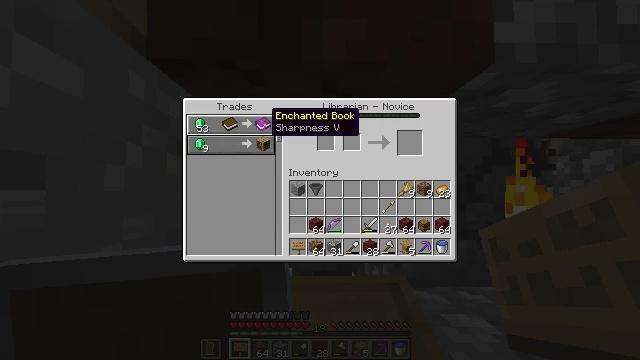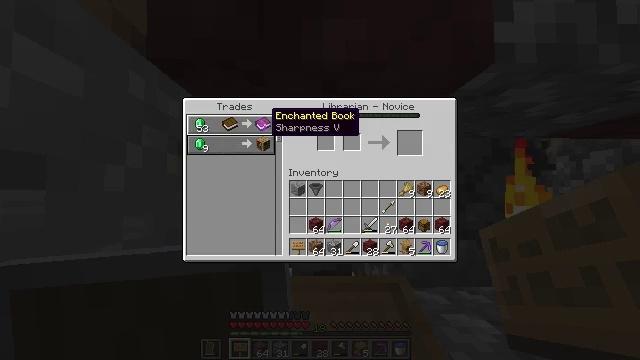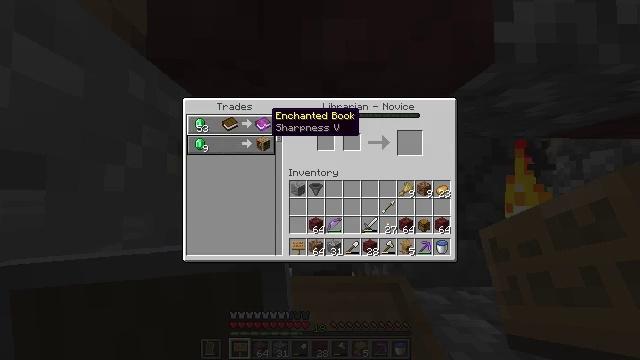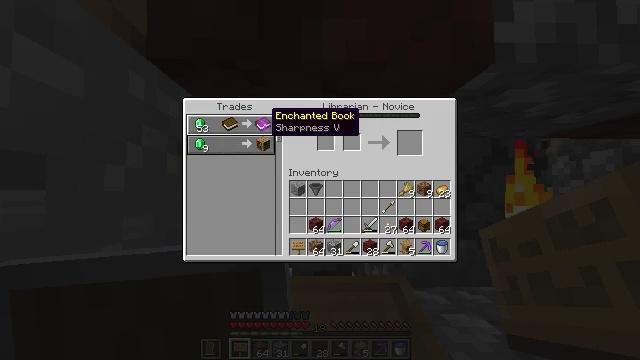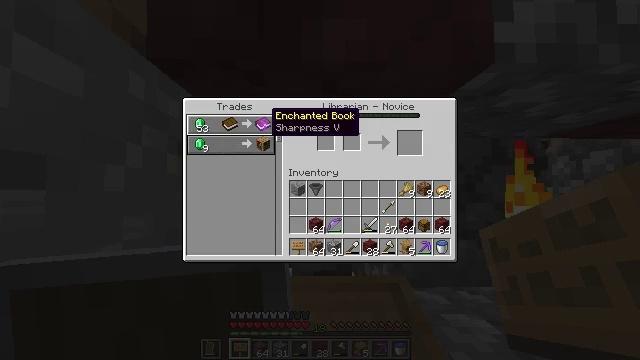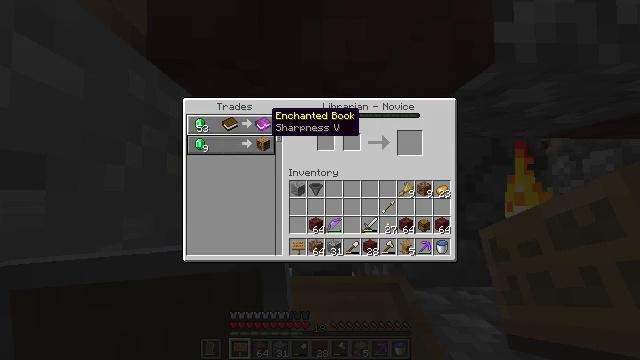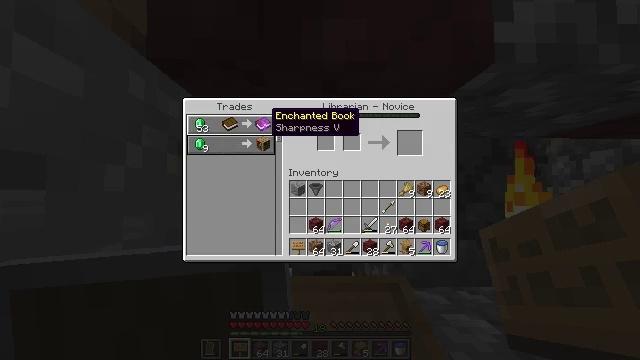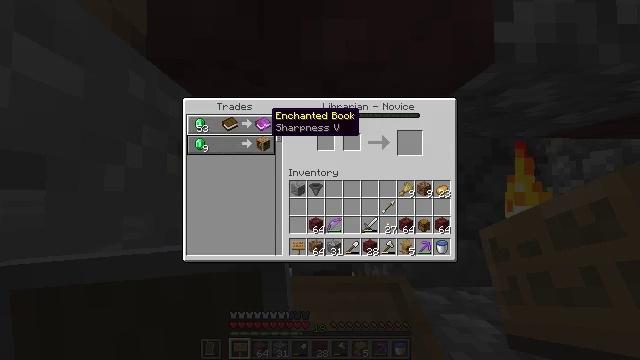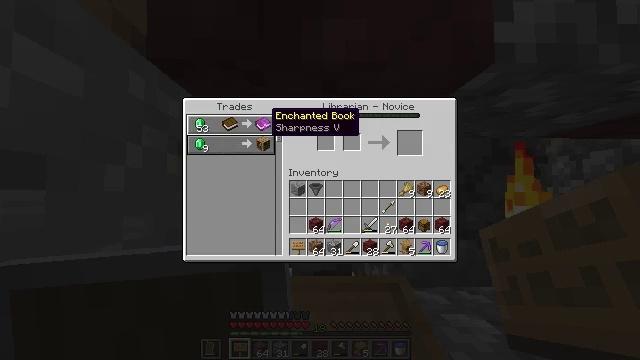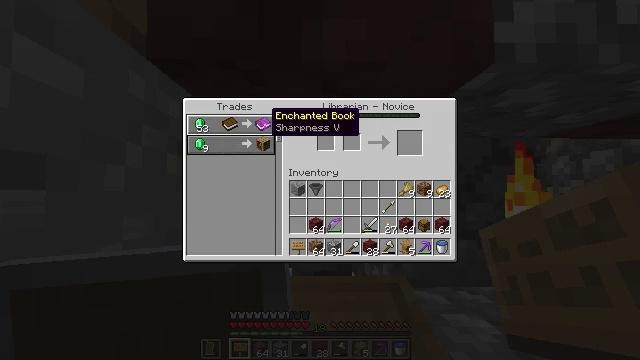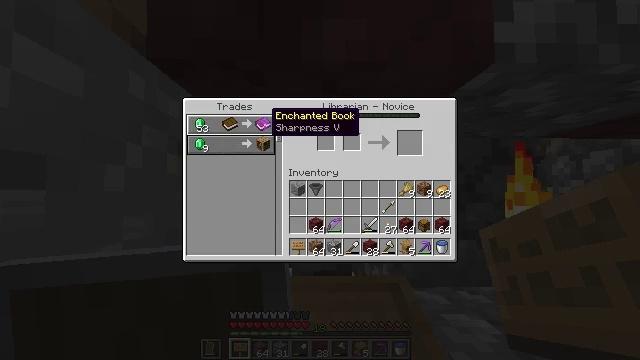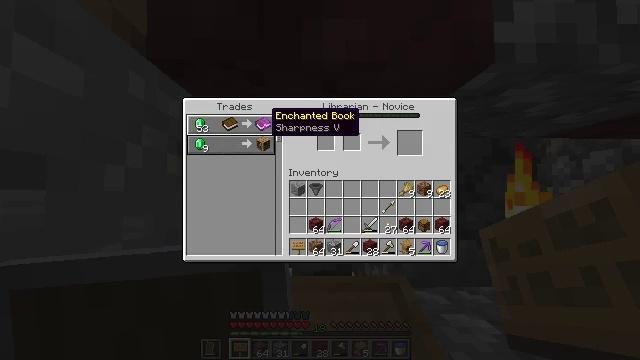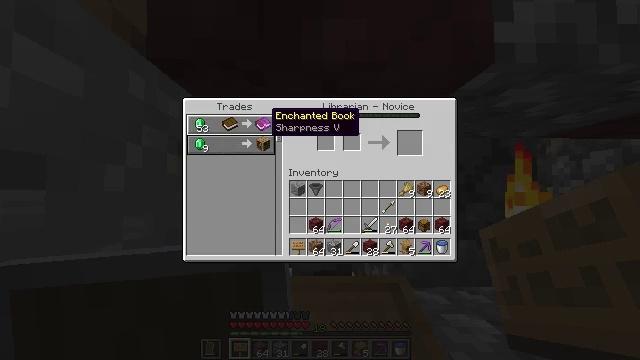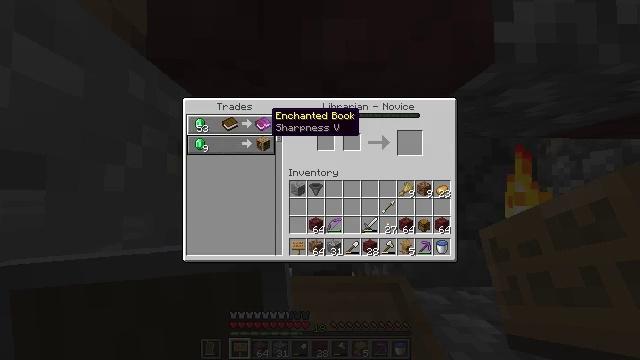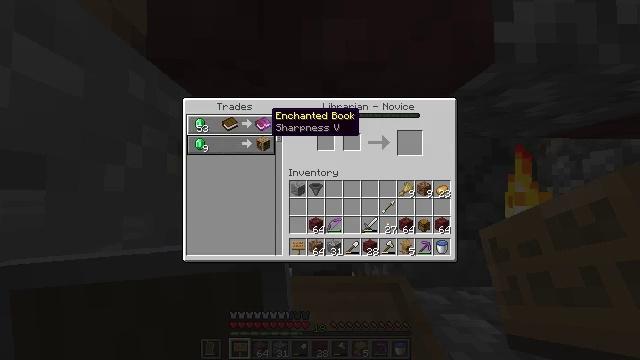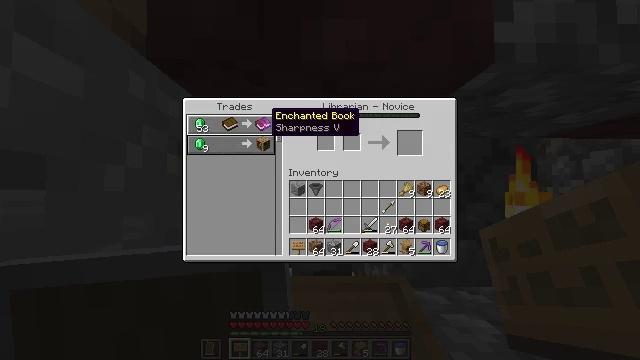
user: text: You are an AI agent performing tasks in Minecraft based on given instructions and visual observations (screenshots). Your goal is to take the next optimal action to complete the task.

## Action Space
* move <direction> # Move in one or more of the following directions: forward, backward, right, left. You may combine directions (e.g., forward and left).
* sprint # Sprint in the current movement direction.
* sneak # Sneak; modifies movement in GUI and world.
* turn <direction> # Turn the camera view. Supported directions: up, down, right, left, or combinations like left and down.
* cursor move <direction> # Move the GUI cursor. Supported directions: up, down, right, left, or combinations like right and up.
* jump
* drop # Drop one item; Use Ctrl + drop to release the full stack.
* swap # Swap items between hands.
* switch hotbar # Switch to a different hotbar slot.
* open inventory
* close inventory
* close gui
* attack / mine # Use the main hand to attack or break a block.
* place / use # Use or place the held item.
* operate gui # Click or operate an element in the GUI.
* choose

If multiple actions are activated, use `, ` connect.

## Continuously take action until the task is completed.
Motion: motion action
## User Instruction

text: Take down the oak wall sign.
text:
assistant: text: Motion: no_op
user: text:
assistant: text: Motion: no_op
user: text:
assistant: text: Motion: no_op
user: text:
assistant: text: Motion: no_op
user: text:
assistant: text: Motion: no_op
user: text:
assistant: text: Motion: no_op
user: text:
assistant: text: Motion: no_op
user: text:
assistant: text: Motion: no_op
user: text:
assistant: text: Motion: no_op
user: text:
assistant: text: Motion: no_op
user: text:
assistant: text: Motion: no_op
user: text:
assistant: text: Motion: no_op
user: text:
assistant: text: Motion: no_op
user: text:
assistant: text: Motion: no_op
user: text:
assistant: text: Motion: no_op
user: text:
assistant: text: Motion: no_op
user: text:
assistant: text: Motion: no_op
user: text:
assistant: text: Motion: no_op
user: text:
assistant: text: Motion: no_op
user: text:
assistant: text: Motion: no_op
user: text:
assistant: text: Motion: no_op
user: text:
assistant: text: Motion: no_op
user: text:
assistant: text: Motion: no_op
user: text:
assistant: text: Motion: no_op
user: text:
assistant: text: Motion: no_op
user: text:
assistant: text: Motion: no_op
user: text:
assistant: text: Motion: no_op
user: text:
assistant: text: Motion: no_op
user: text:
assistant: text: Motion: no_op
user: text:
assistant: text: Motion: no_op